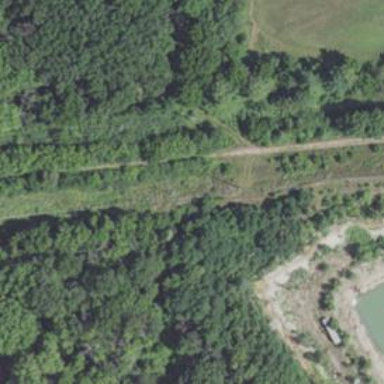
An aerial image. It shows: Abandoned railway path with embankment.